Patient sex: M
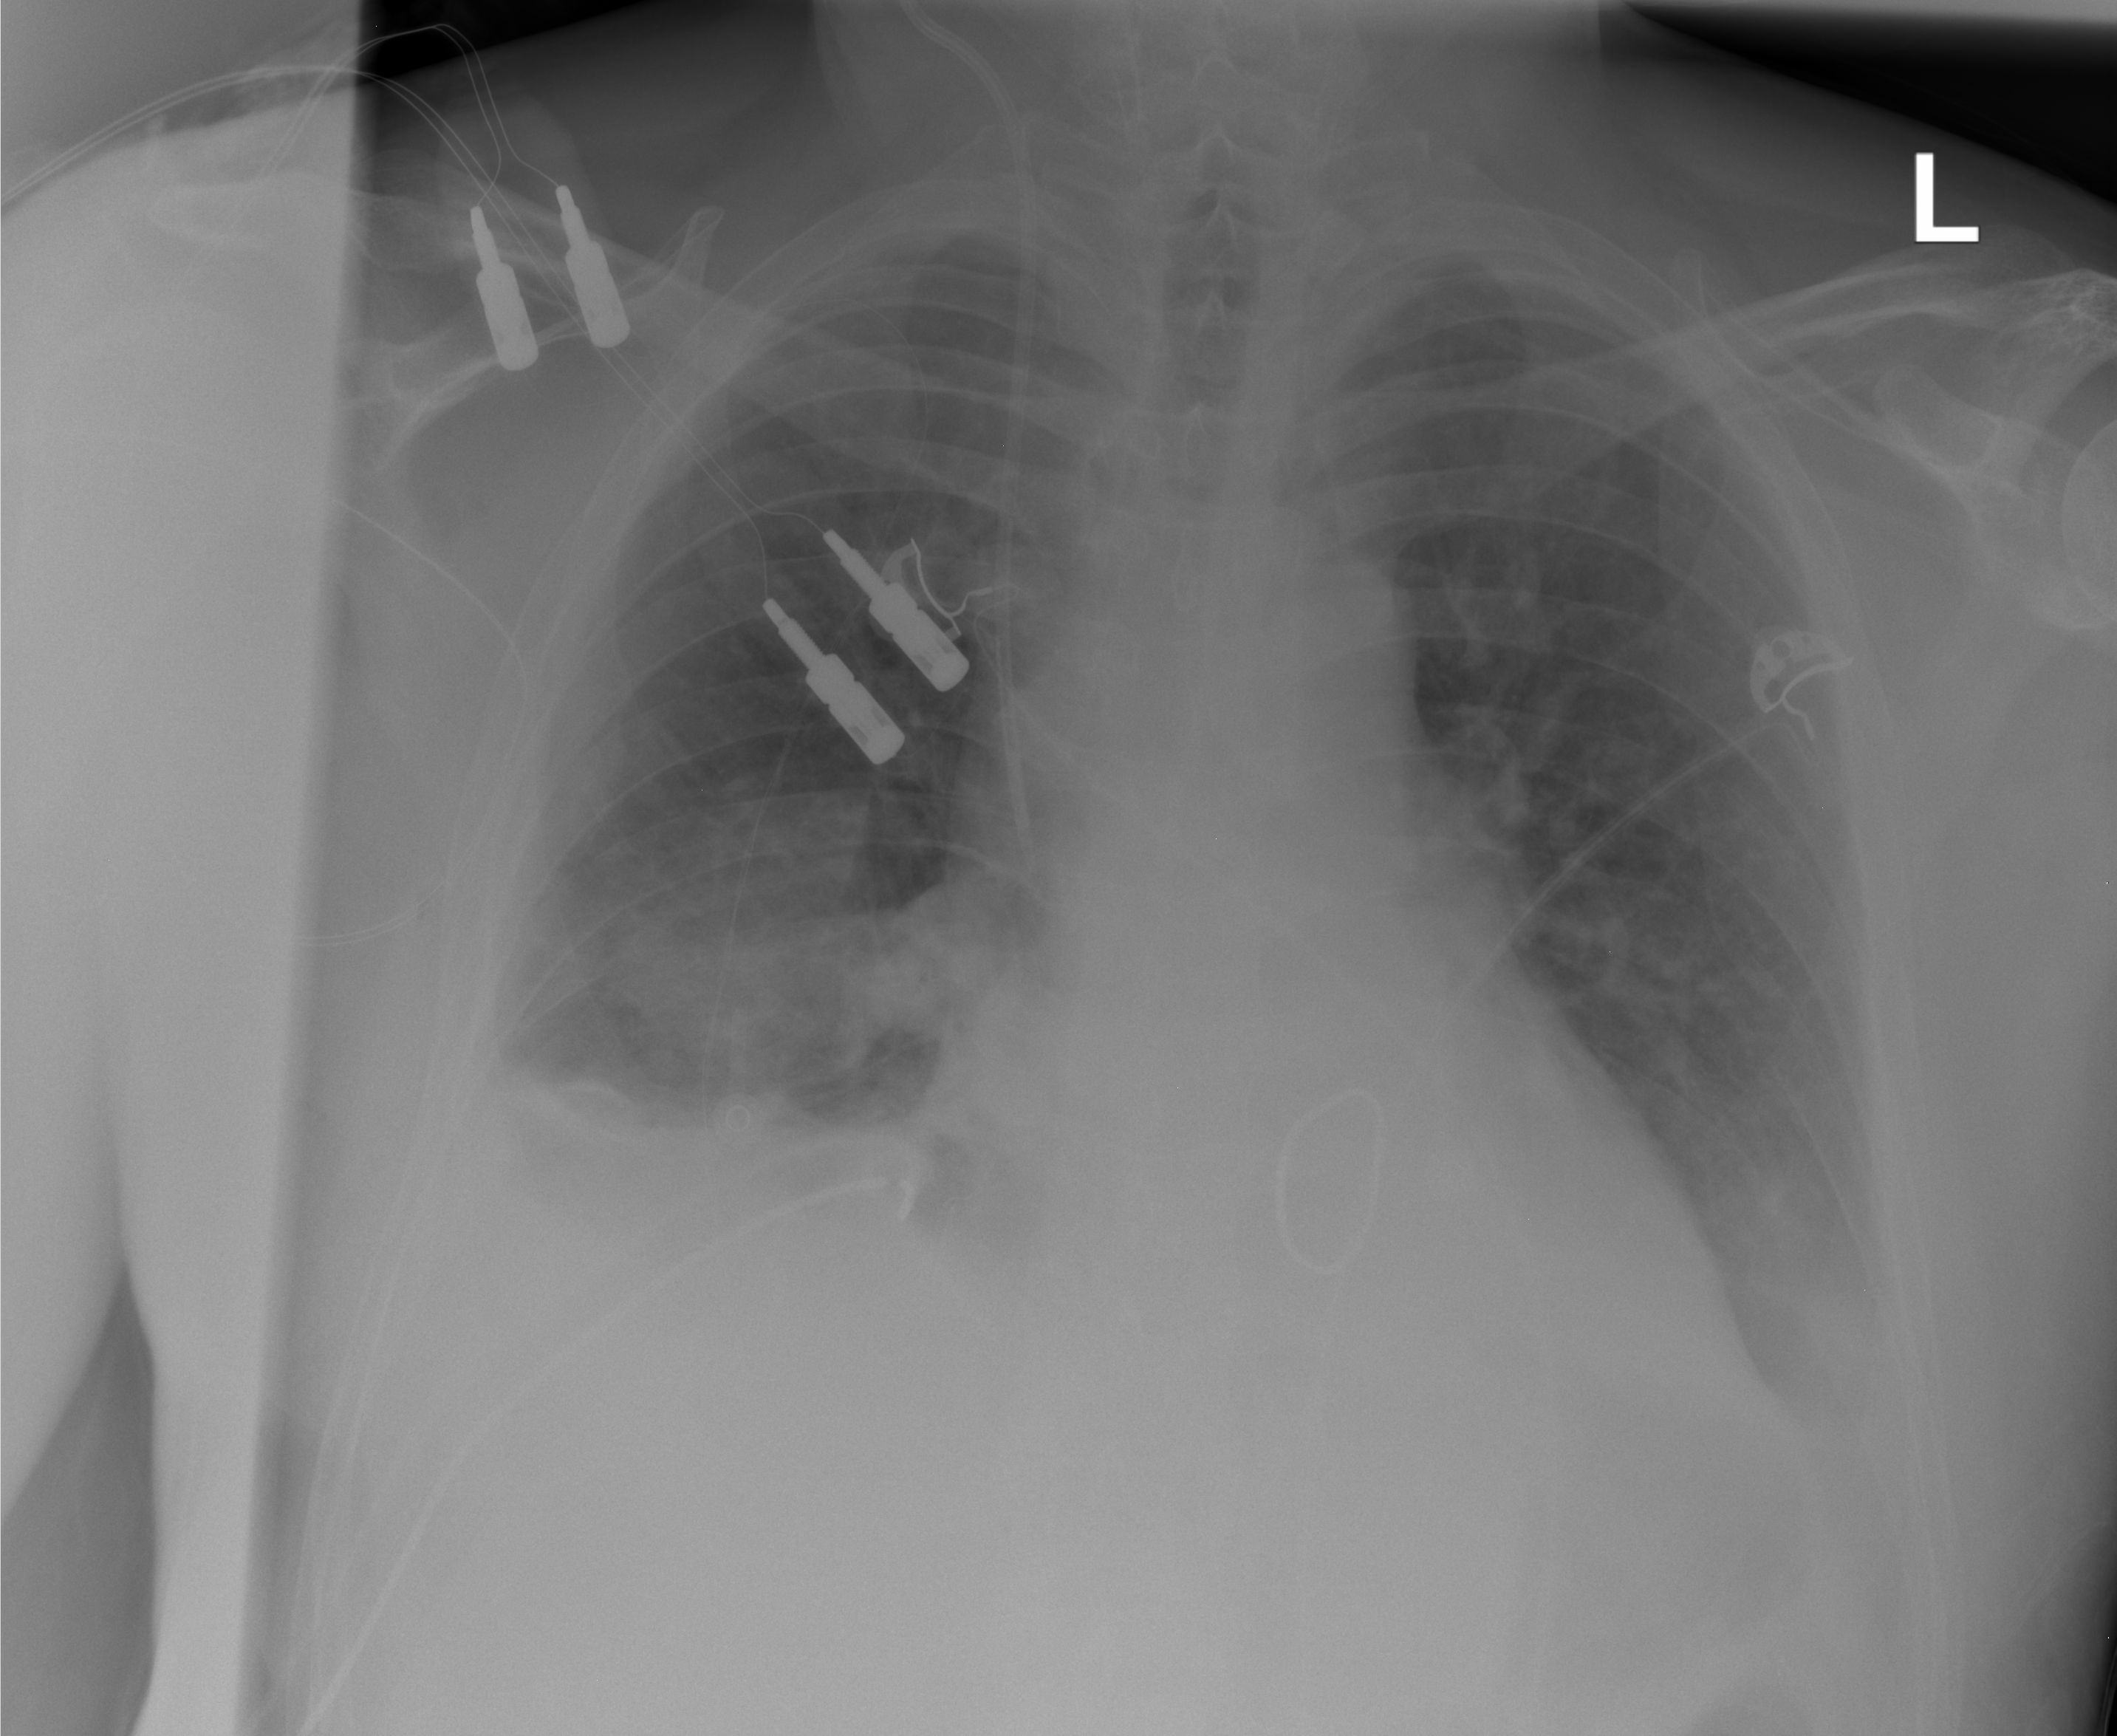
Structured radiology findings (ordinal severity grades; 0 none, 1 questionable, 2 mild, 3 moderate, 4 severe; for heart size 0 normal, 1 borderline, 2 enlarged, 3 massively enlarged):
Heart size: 0
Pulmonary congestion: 2
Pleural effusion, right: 2
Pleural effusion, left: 2
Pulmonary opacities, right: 2
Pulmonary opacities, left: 0
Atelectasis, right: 2
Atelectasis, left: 2